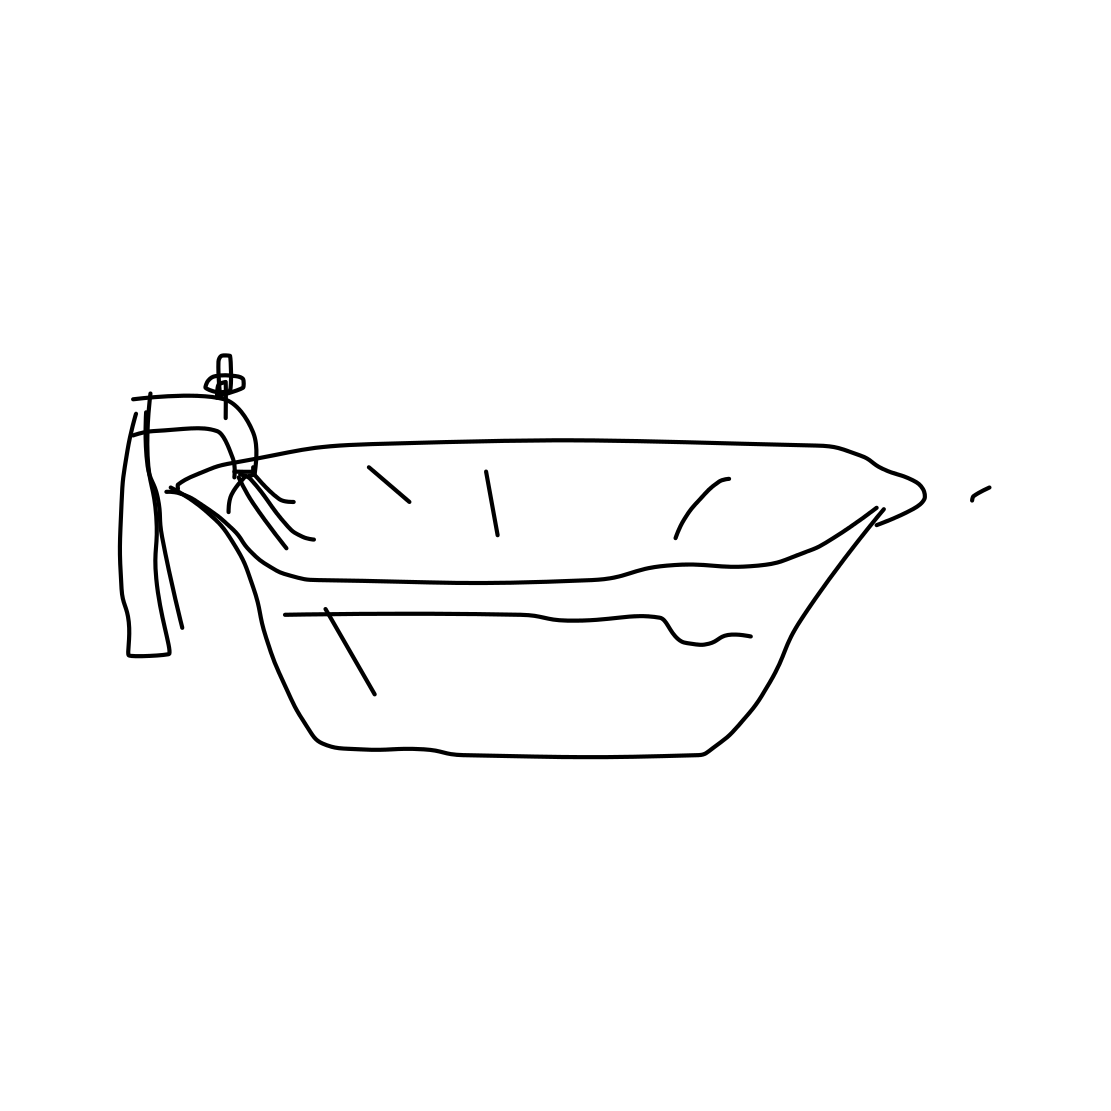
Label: bathtub